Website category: book
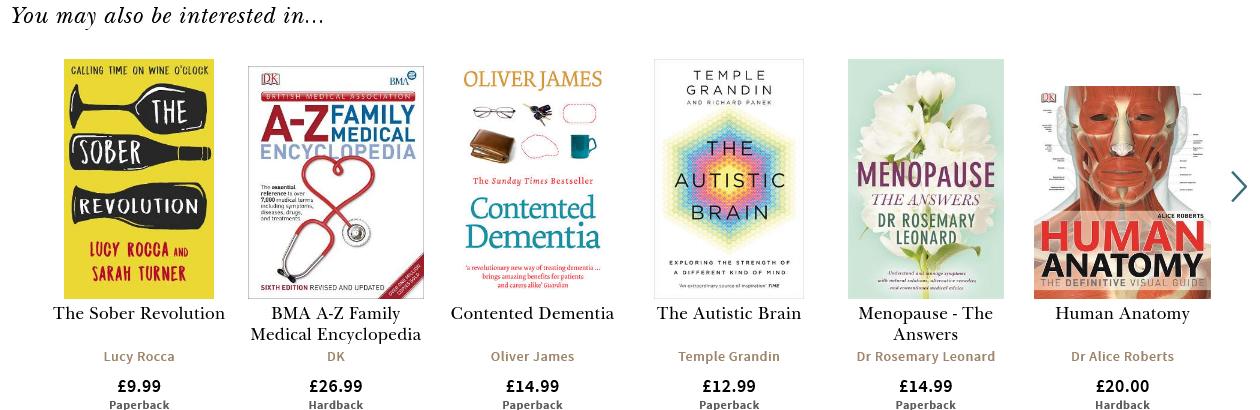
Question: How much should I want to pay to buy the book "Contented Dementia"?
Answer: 14.99

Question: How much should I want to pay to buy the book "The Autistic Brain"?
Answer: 12.99

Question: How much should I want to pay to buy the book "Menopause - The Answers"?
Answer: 14.99

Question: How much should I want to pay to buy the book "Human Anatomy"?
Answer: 20.00

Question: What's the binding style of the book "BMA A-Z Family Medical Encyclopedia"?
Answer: Hardback

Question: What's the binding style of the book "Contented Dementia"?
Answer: Paperback

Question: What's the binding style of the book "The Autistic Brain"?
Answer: Paperback

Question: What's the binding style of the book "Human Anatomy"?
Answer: Hardback

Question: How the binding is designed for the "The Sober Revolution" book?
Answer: Paperback

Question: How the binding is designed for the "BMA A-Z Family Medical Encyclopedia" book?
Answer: Hardback

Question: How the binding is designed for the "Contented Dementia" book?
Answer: Paperback

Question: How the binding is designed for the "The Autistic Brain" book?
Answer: Paperback

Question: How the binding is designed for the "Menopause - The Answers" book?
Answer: Paperback

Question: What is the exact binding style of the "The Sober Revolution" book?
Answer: Paperback

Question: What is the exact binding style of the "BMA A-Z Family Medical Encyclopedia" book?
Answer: Hardback

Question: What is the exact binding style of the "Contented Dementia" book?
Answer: Paperback

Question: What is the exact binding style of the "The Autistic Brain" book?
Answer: Paperback

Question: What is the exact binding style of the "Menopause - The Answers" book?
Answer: Paperback

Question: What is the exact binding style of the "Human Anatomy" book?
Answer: Hardback

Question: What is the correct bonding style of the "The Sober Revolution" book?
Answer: Paperback

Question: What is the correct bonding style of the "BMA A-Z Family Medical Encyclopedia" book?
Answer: Hardback

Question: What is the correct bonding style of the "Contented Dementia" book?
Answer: Paperback

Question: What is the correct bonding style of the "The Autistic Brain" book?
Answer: Paperback

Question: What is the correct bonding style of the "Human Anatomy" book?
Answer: Hardback

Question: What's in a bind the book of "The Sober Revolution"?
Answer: Paperback

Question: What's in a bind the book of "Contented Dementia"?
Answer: Paperback

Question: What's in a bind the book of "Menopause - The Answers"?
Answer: Paperback

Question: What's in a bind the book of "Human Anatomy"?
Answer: Hardback

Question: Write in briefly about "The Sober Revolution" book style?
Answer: Paperback

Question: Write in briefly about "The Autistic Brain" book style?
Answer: Paperback

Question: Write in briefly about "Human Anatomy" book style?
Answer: Hardback

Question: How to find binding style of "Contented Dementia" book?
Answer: Paperback

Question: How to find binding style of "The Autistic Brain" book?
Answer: Paperback

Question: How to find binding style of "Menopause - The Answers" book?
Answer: Paperback

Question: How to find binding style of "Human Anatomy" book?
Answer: Hardback